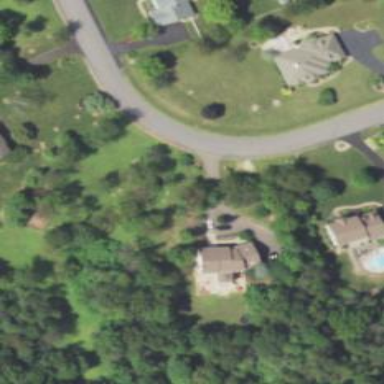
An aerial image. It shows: Driveway.